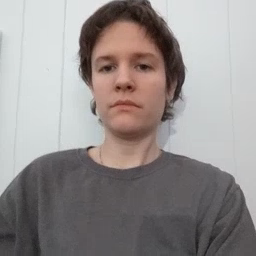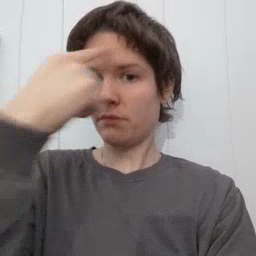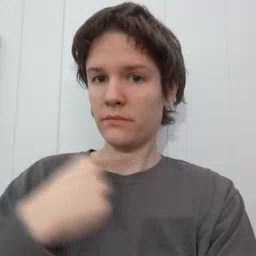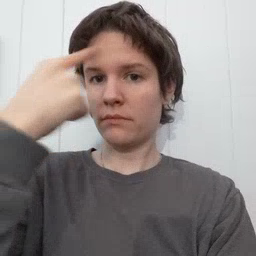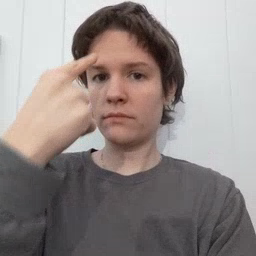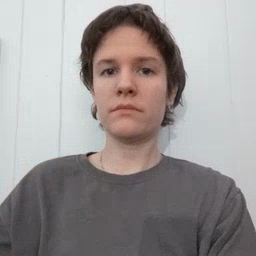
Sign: face